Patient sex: M
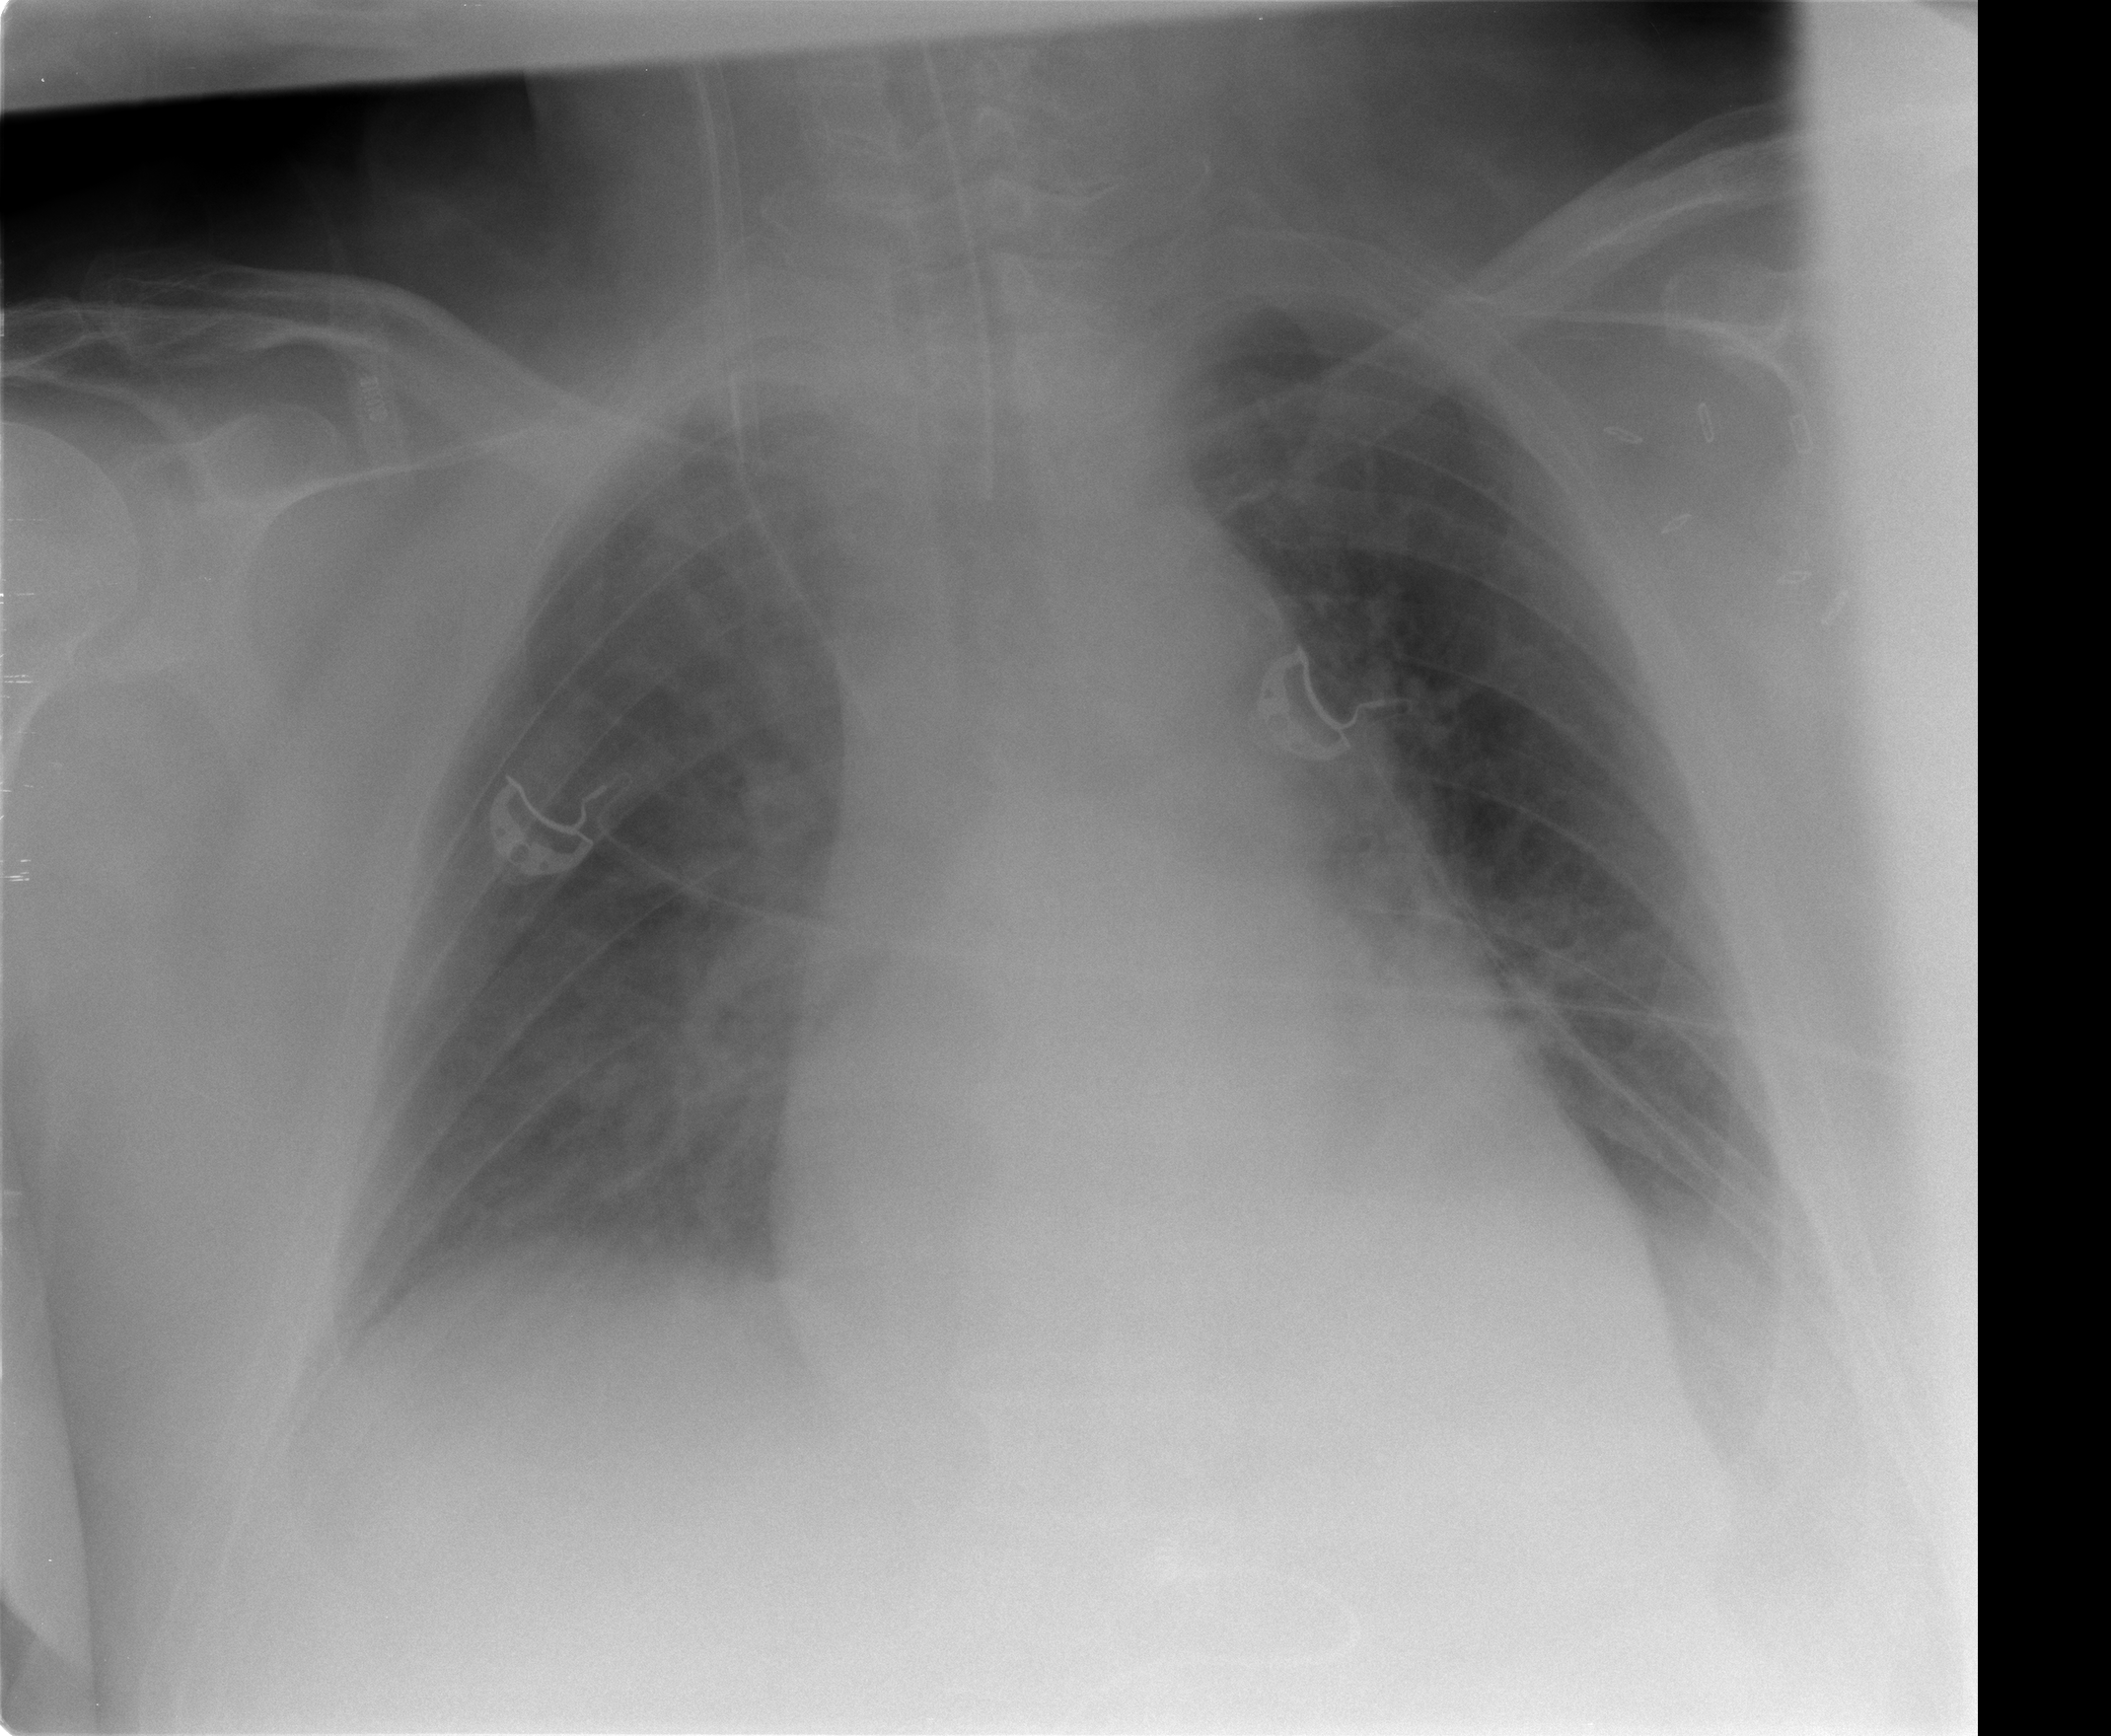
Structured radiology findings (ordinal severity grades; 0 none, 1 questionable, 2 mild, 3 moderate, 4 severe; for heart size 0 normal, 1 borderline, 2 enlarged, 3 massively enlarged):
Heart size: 2
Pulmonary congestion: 2
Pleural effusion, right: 0
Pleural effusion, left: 2
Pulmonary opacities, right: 0
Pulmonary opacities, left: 0
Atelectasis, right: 0
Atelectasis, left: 0